Question: I have WAMP installed and decided to use the default Apache 2.1.7 in the latest version of WAMP; the reason is my host server where my site is also uses 2.1.7. Previously, I was using Apache 2.2.11 in WAMP, because my last host also used that version.
The problem I have now is I seem to have some debugger on or something as when I get a PHP error it's shown like in the image below and the error is not logged to the PHP error log even though it's enabled, etc. in 'php.ini'. When I switch back to an earlier Apache version, all errors are logged in the PHP error log.
So it must be Apache. Basically I want PHP to log errors to the PHP error log like it used to do. Why is this happening and how I can change it?
I don't mind the way the error is displayed as it helps anyway, because I can see it much better, but I still like it to log to the PHP error log as well.
Here's what a PHP error looks like since switching the Apache version in WAMP;
Here's the image:

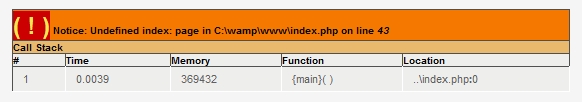
Answer: I managed to sort it. To re-enable PHP error logging again just do the following:
1. Left click on the WAMP icon in task bar
2. Then move mouse over PHP >
3. Then go down and click on php.ini
4. Now look for:
(Note your location may be different on your computer and not the same as mine.) Now just remove the from the start of the line and save the 'php.ini' and restart all WAMP services.
To make errors look like they normally do in PHP and to remove that orange box in the 'php.ini' file look for:
AND ADD a to the start of the line and restart WAMP. Now WAMP will be back to normal again.
It seems the new WAMP disables the PHP file error logging and instead logs PHP errors in the Apache error log. I am not sure if it did that previously, but either way, it solved my problem.